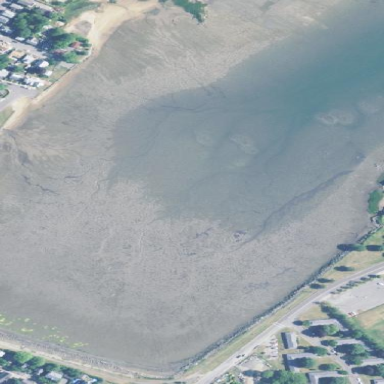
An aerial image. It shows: Tidal wetland area with tidalflat features. This wetland is cove.